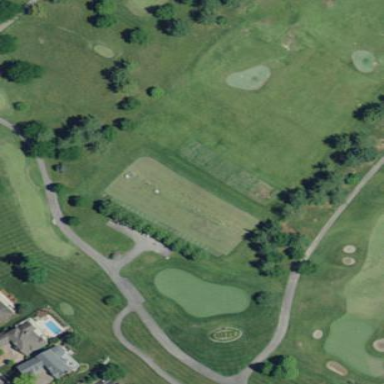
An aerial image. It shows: Picturesque green golfing area with grass land use.